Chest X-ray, PA view. Patient: 33 years old, sex M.
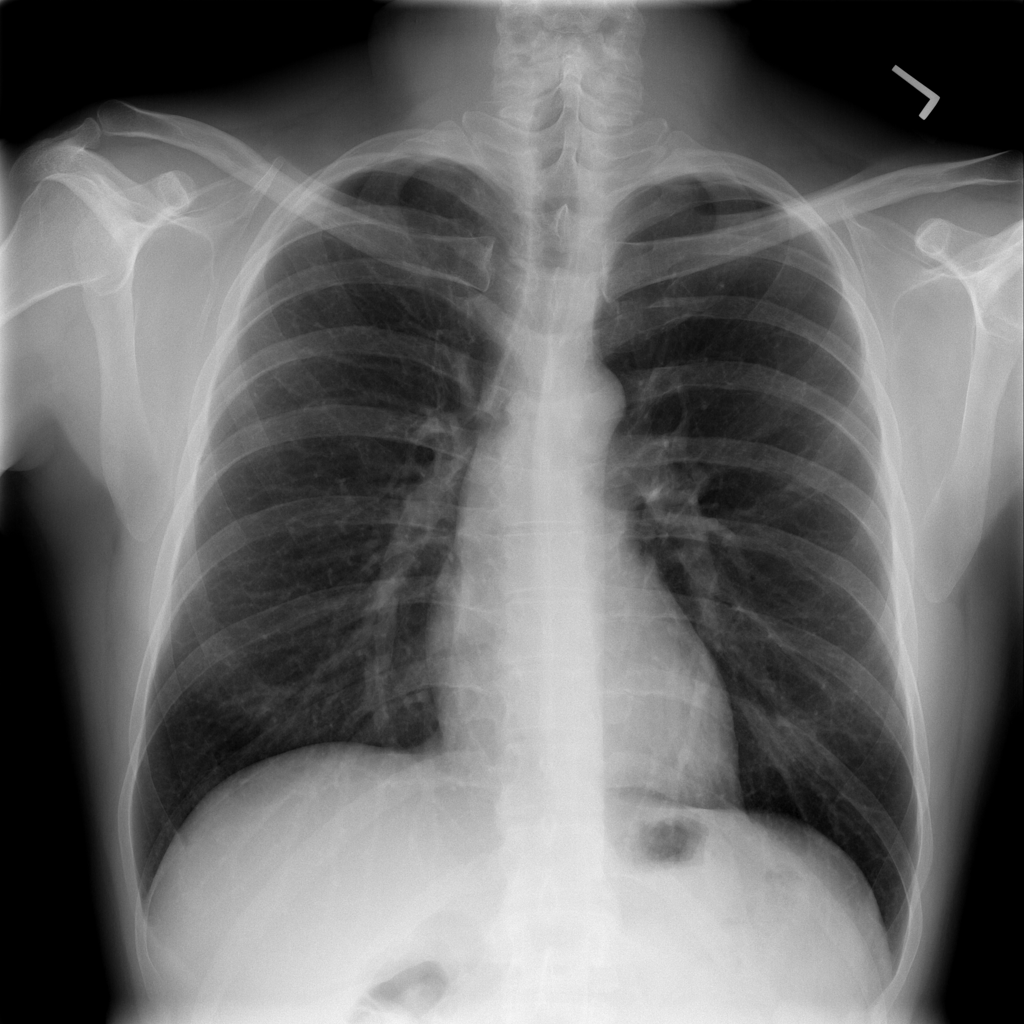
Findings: No Finding